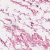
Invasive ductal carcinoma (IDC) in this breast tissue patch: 0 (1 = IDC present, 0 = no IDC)